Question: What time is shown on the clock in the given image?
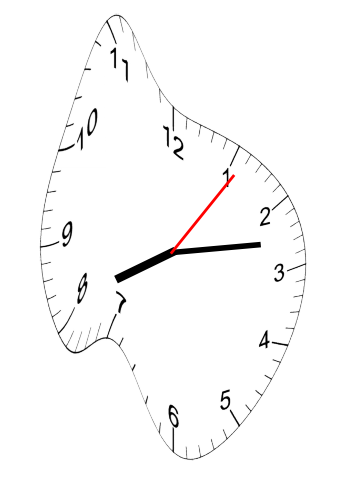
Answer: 08:13:06